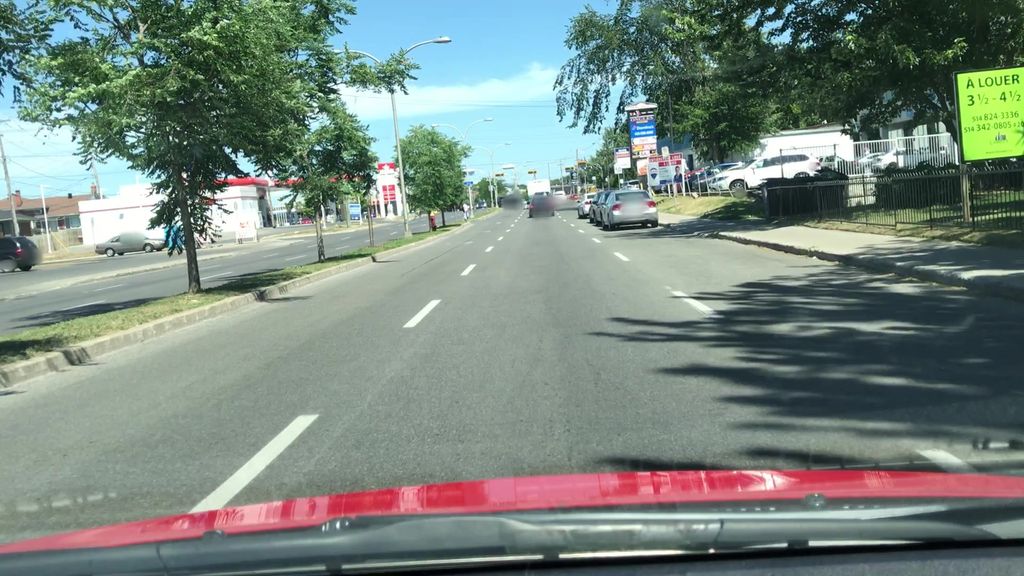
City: montreal